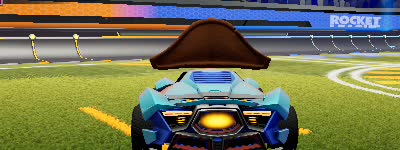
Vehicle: werewolf